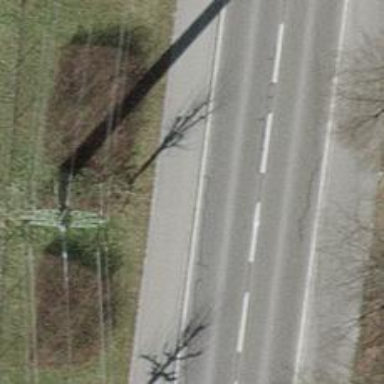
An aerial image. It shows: Primary highway with asphalt surface and cycle track alongside.